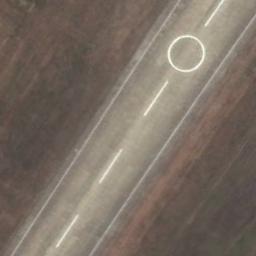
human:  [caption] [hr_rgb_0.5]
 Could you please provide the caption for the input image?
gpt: The runway is surrounded by grass .

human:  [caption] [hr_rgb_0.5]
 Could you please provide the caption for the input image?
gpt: The runway is on the bare land .

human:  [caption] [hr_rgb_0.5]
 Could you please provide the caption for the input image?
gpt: Next to the runway is brown bare ground with white circles and dashes on the runway .

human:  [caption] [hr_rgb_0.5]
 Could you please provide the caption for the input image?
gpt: The runway goes through the lawn and a round marking is on the runway .

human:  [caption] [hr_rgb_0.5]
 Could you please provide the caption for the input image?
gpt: The runway is beside green lawns .